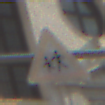
Verkehrszeichen: KinderRechts
Umgebung: Outdoor, Urban
Tageszeit: MorningAfternoon
Wetter: Clear
Licht: Natural
Jahreszeit: NotSpecified
Kontrast: HighContrast